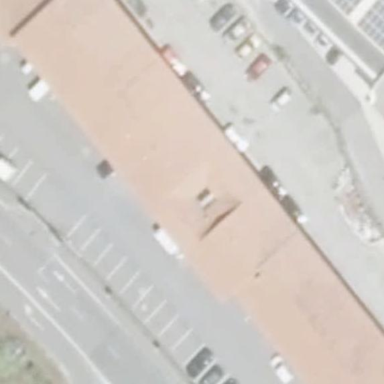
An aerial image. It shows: Industrial building.